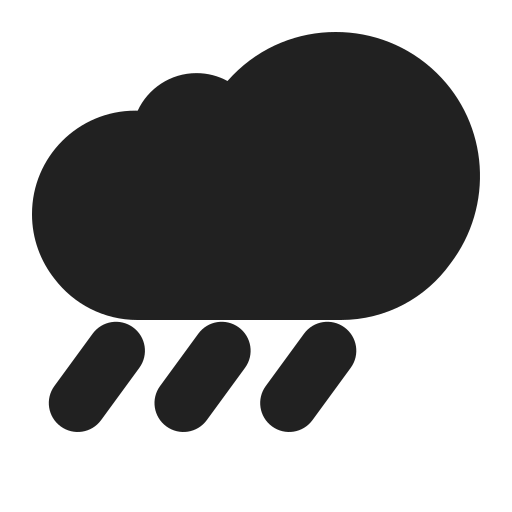
cloud with rain high contrast